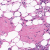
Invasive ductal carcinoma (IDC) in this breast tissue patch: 0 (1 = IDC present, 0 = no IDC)